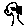
Label: tree